【题型】填空题　【知识点】平面几何　【难度】easy
如图, 已知 $AB // CD$, 点 $P$ 是直线 $CD$ 上的点, $\angle APB = 102^\circ$, $\angle BPD = 45^\circ$, 那么 $\angle A$ 的度数是\_\_\_\_\_\_度。

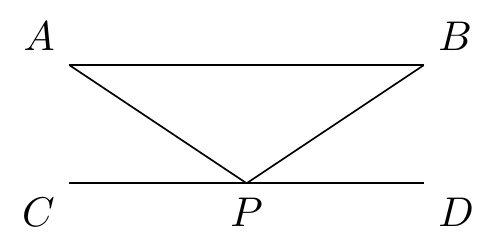
【解答】
解：$\because \angle APB = 102^\circ$, $\angle BPD = 45^\circ$,

$\therefore \angle APC = 180^\circ - \angle APB - \angle BPD = 33^\circ$,

$\because AB // CD$,

$\therefore \angle A = \angle APC = 33^\circ$,

故答案为：33。